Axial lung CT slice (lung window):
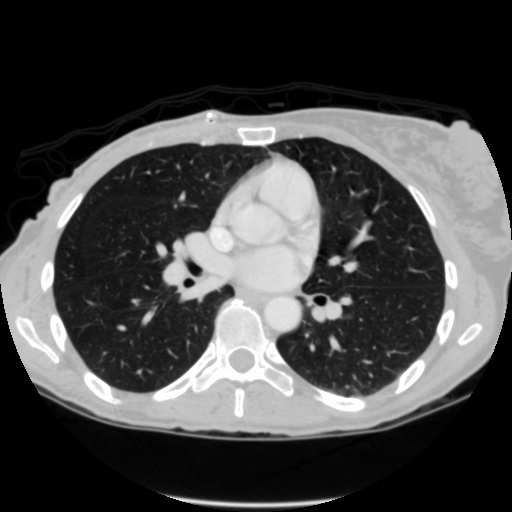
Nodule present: no